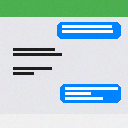
Screen state: on